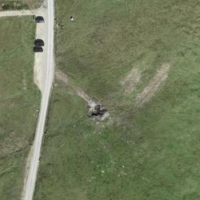
EUNIS habitat code: 26
Species observed at this site:
Accipiter nisus
Corvus corone
Linaria cannabina
Dendrocopos major
Turdus viscivorus
Fringilla coelebs
Buteo buteo
Anthus pratensis
Carduelis carduelis
Alauda arvensis
Fringilla montifringilla
Hirundo rustica
Milvus migrans
Dryocopus martius
Milvus milvus
Pica pica
Phoenicurus ochruros
Aquila chrysaetos
Pyrrhocorax graculus
Falco tinnunculus
Picus viridis
Corvus corax
Motacilla alba